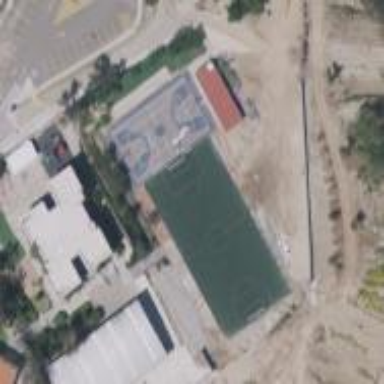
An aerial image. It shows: Soccer pitch for leisureland activities.